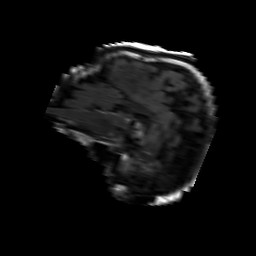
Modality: FLAIR
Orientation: sagittal
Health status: ill
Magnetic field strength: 3 T